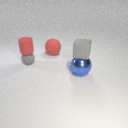
large blue metal sphere below small gray rubber cube